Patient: sex M, age 78
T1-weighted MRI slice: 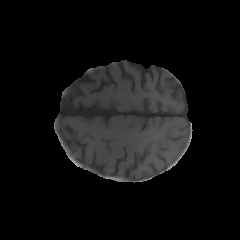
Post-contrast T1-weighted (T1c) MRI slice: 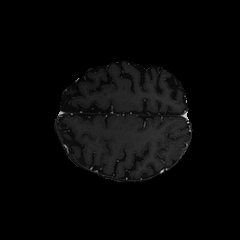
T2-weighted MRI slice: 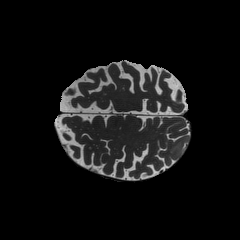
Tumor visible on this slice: yes
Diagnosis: Glioblastoma, IDH-wildtype
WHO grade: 4